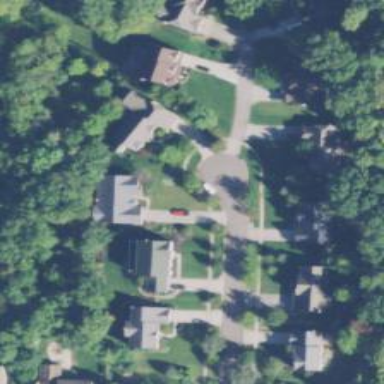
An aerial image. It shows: Shared driveway marked as service road.